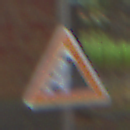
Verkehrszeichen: SteinschlagRechts
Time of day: MorningAfternoon
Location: Outdoor (Urban)
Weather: Overcast
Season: NotSpecified
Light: Natural